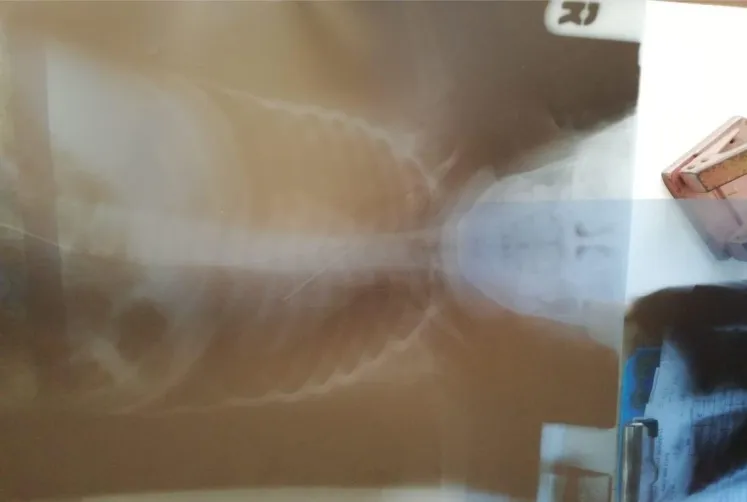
Chest x-ray showing the metallic pin being located in the left main bronchus.
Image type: medical_photograph (skin_photograph)